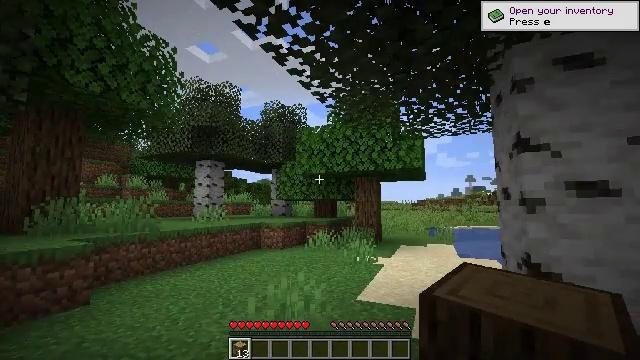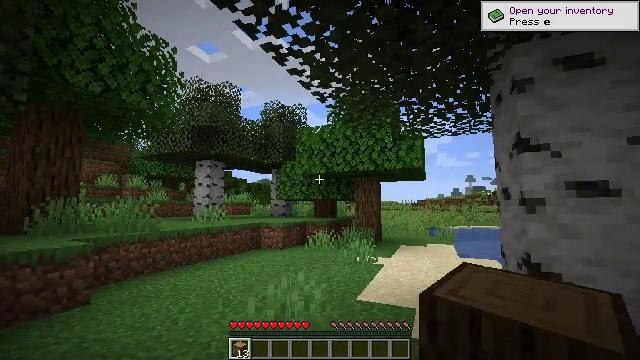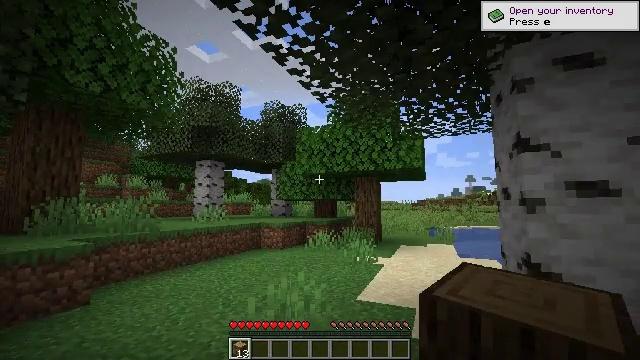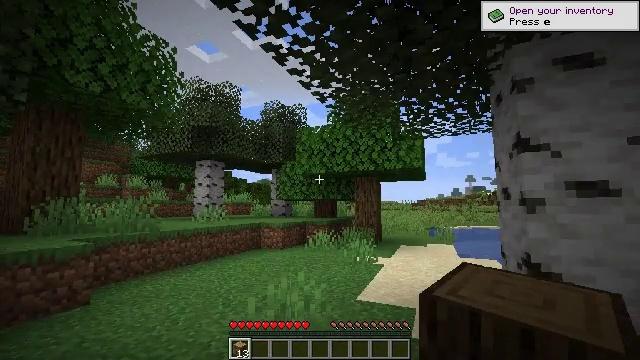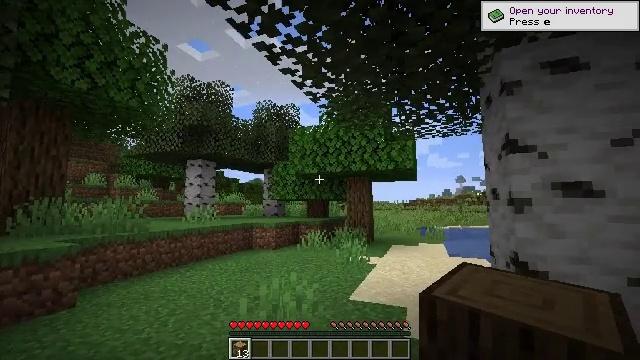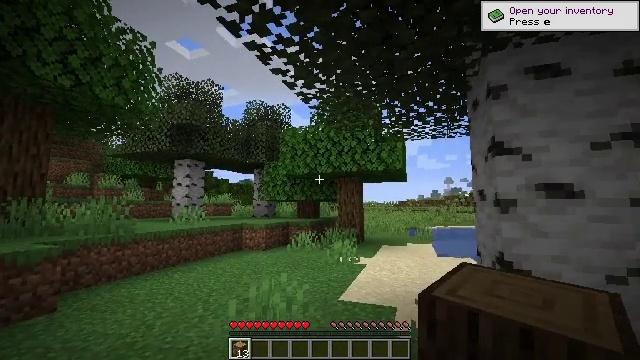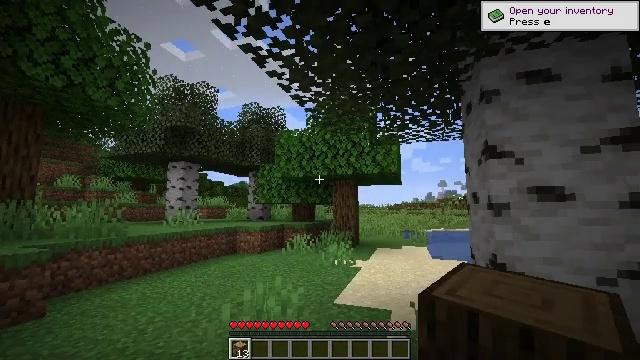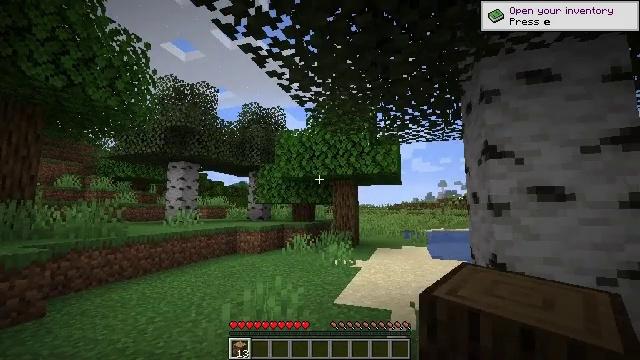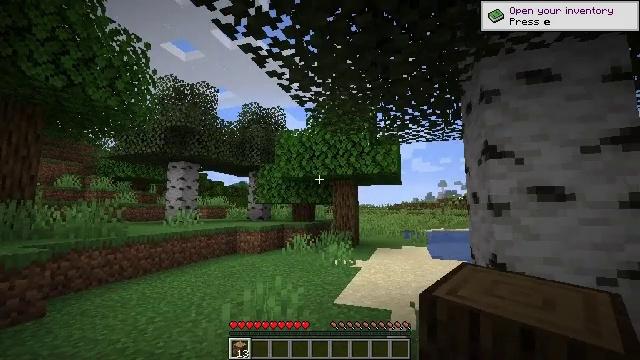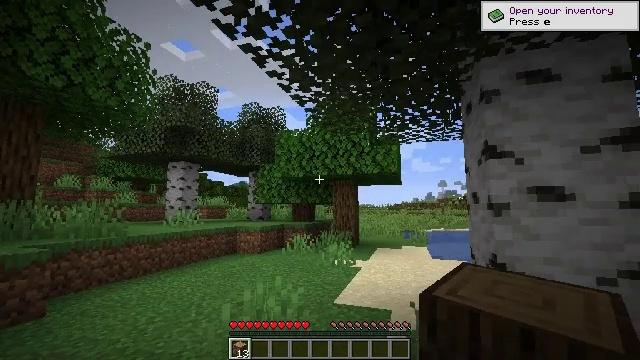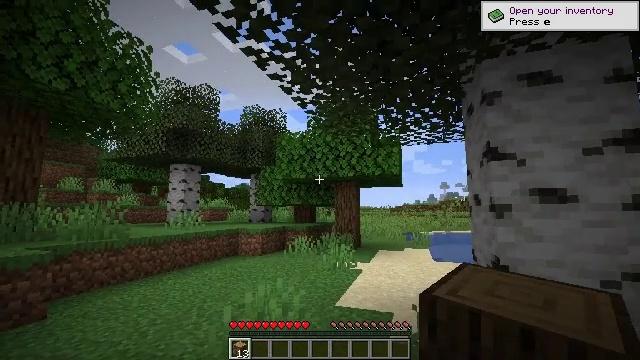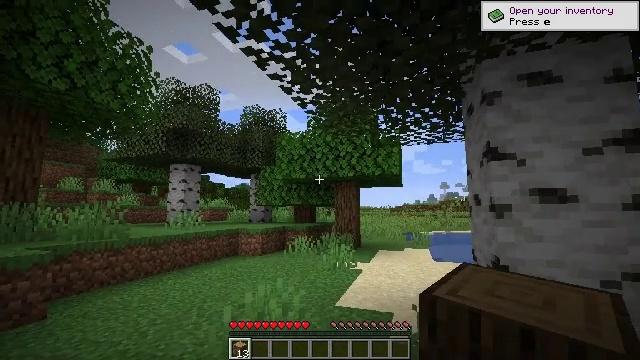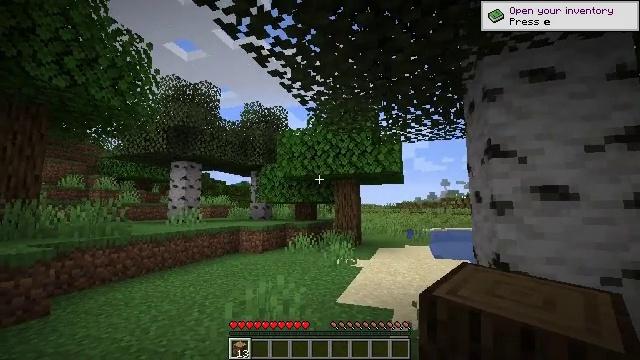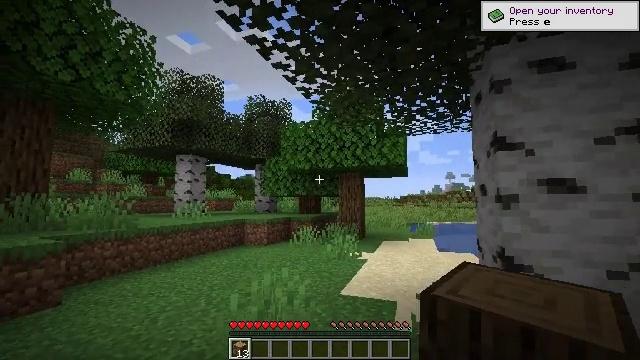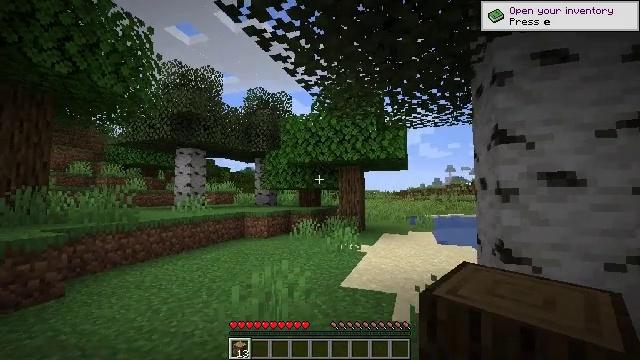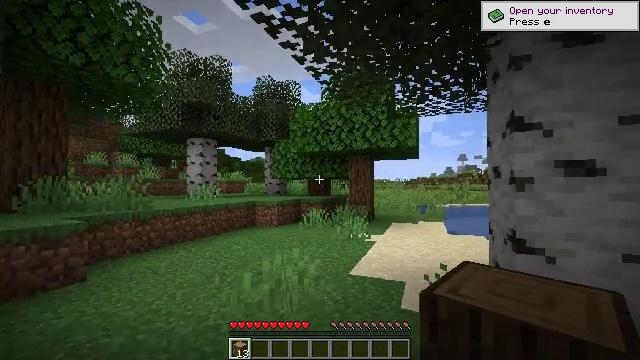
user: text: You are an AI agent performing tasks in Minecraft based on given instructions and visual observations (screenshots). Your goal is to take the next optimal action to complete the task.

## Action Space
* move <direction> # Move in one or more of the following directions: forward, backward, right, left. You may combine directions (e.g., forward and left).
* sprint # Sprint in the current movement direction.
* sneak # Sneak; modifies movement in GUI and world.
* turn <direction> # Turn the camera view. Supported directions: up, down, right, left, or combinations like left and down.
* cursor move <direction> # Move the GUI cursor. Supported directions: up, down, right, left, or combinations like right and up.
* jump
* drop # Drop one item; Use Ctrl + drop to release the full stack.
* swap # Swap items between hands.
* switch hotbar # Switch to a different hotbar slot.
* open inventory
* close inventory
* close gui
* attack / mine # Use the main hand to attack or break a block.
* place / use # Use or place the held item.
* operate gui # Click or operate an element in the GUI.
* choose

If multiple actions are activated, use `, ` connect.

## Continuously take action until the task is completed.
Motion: motion action
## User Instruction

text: Drop an oak log.
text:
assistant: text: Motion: no_op
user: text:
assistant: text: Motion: no_op
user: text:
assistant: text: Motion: no_op
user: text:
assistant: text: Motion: turn right
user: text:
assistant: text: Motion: turn right
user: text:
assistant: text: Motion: turn right
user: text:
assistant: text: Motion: no_op
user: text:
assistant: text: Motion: no_op
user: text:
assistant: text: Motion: no_op
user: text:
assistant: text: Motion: no_op
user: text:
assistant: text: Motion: no_op
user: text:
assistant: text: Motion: no_op
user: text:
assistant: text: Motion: turn down
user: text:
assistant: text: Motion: turn down
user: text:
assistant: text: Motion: turn left and down
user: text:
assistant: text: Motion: turn left and down
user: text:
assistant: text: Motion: turn left and down
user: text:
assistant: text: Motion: no_op
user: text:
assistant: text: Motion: no_op
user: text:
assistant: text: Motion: no_op
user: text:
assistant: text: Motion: no_op
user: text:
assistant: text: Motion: no_op
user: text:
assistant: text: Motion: no_op
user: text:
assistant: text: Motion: no_op
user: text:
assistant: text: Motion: no_op
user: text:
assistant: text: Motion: no_op
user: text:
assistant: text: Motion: no_op
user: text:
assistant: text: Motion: no_op
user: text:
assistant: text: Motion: no_op
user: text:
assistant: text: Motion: no_op